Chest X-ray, PA view. Patient: 28 years old, sex F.
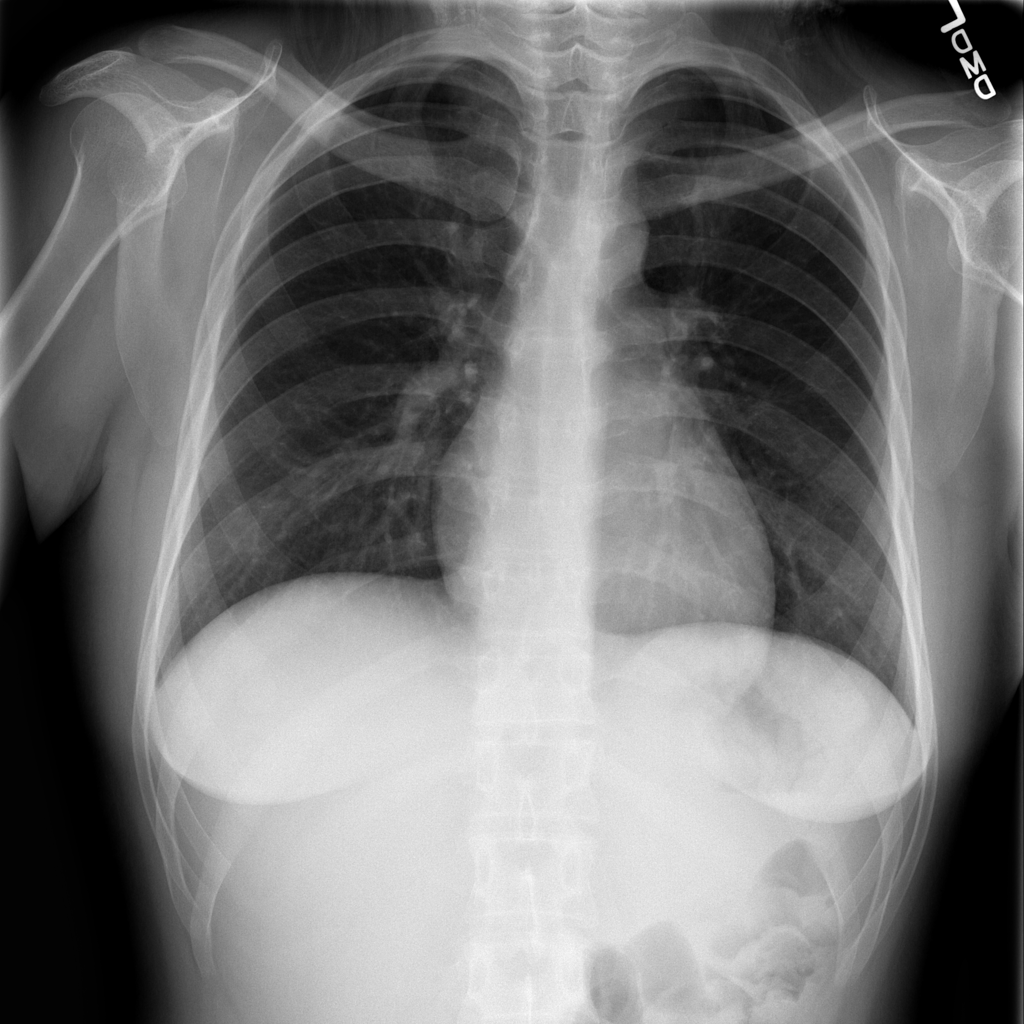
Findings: No Finding